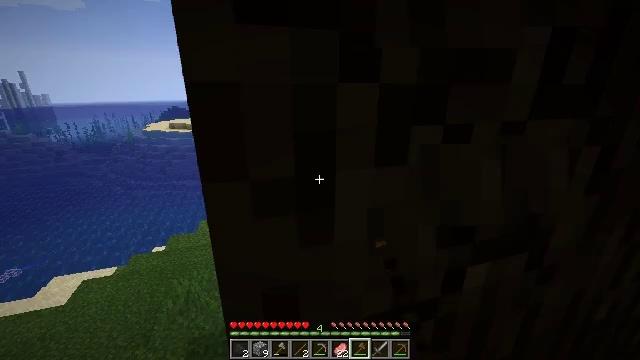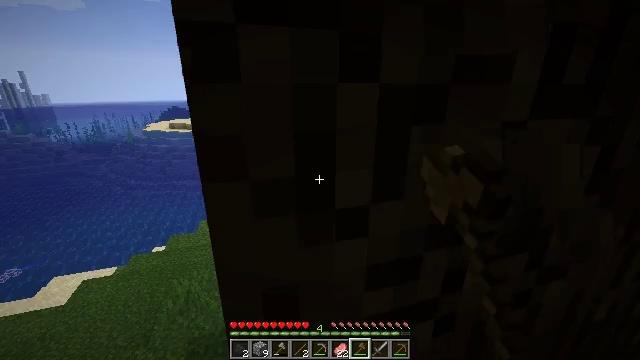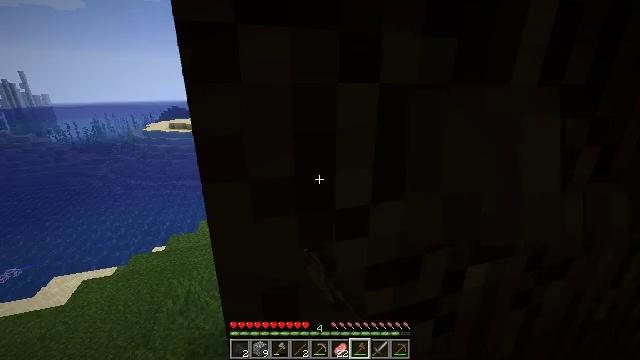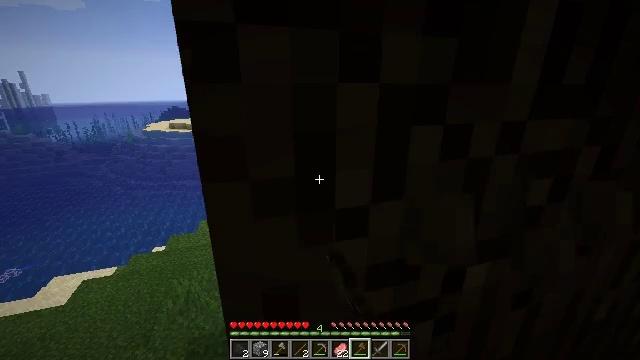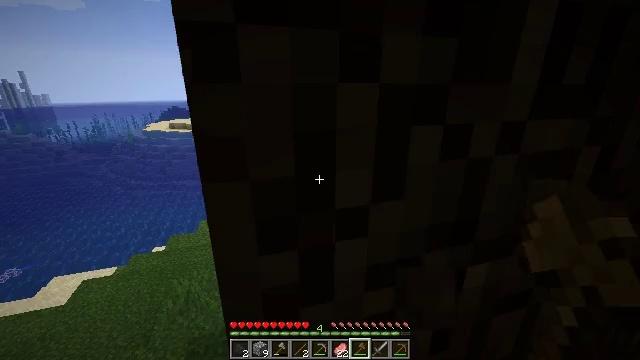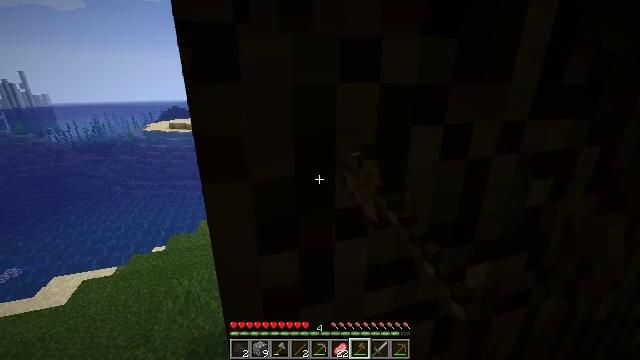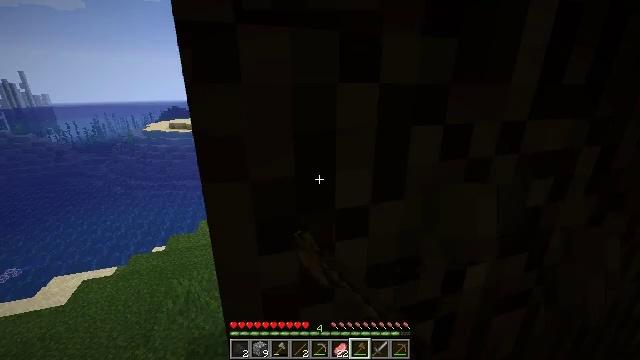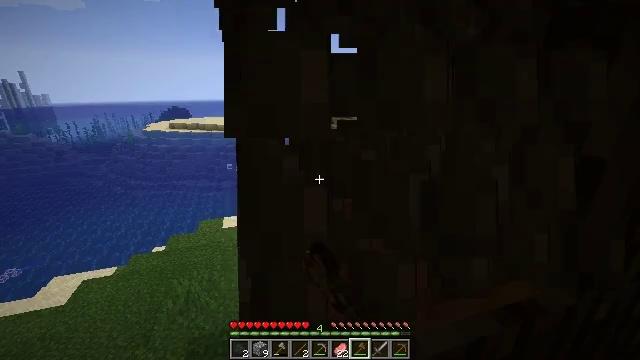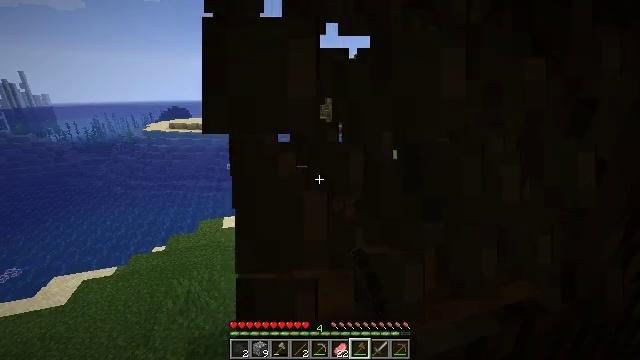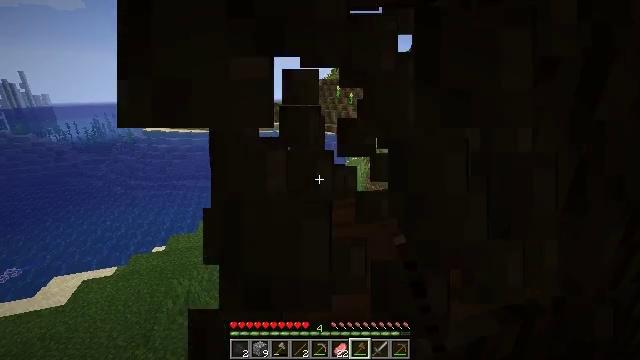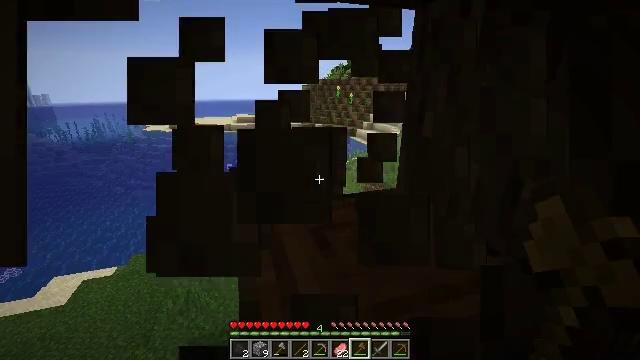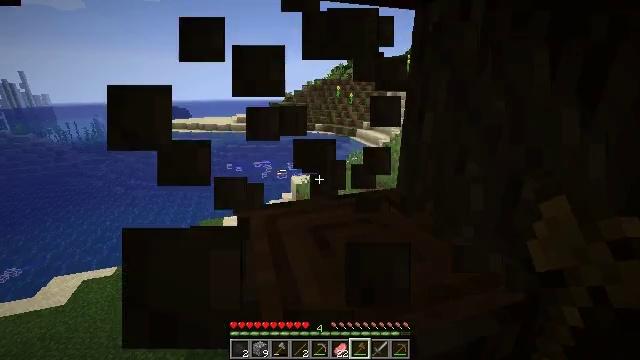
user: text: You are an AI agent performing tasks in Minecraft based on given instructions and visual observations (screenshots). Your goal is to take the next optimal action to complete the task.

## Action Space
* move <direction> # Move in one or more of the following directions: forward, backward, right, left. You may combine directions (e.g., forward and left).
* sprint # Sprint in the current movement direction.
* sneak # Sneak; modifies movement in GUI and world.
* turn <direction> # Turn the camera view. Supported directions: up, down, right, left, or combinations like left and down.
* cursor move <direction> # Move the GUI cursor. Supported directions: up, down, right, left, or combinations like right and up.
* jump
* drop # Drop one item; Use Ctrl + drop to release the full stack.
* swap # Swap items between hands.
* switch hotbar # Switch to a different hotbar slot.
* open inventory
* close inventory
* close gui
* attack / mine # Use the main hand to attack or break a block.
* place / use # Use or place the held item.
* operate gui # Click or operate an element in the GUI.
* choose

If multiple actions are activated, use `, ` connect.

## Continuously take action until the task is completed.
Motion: motion action
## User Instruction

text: Break the dark oak log in the forest.
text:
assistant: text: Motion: attack / mine
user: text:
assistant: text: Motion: attack / mine
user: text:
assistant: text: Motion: attack / mine
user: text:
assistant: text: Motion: attack / mine
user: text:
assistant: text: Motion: attack / mine
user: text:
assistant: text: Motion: attack / mine
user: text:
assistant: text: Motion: attack / mine
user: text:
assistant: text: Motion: attack / mine
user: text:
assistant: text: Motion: attack / mine
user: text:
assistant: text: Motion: attack / mine
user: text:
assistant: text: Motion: attack / mine
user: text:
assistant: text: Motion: attack / mine